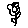
Label: flower